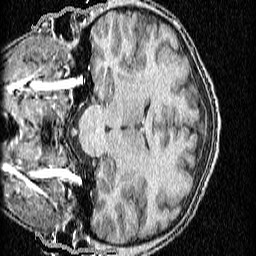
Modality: T1w
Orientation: sagittal
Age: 20
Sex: male
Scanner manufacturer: ge
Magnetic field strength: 15000 T
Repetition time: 9.1 s
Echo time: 1.948 s